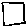
Label: square